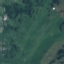
Land use / land cover class: Pasture